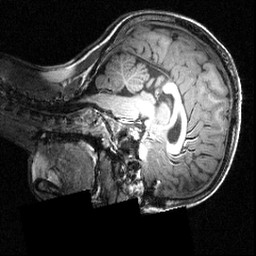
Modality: T1w
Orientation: sagittal
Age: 12
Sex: female
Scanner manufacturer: siemens
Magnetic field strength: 3.951 T
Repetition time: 1.5 s
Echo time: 0.00335 s